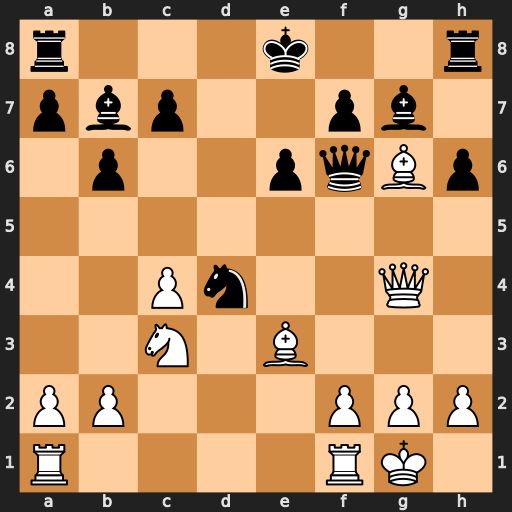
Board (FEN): r3k2r/pbp2pb1/1p2pqBp/8/2Pn2Q1/2N1B3/PP3PPP/R4RK1
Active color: w
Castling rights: kq
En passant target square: -
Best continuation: Bxd4 Qxg6 Qxg6 fxg6 Bxg7